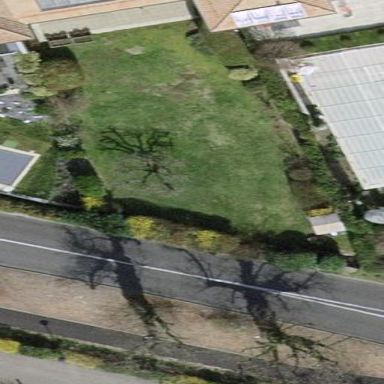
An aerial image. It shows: Garden surrounded by fence.